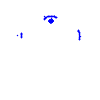
Particle: electron